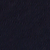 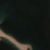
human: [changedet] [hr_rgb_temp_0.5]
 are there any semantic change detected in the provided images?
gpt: One artificial island constructed on a bed of dredged sand and rock is present in the sea.